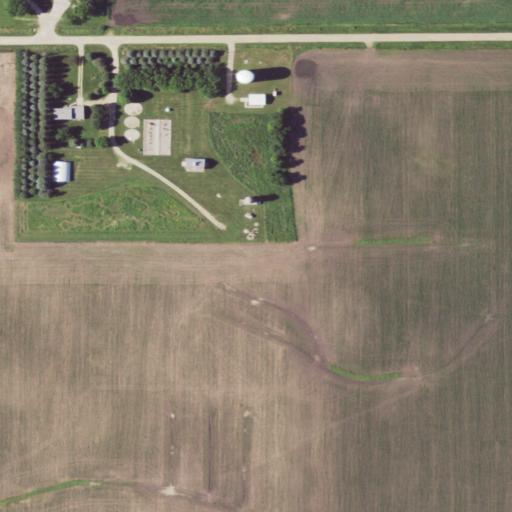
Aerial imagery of mountain in Iowa named Hawkeye Point containing cultivated crops, open development, and grassland